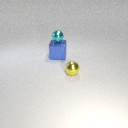
small yellow metal sphere in front of large blue metal cube